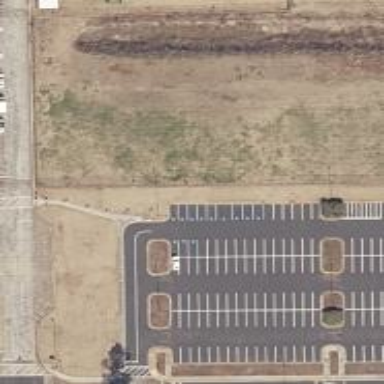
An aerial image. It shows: Parking space is available.